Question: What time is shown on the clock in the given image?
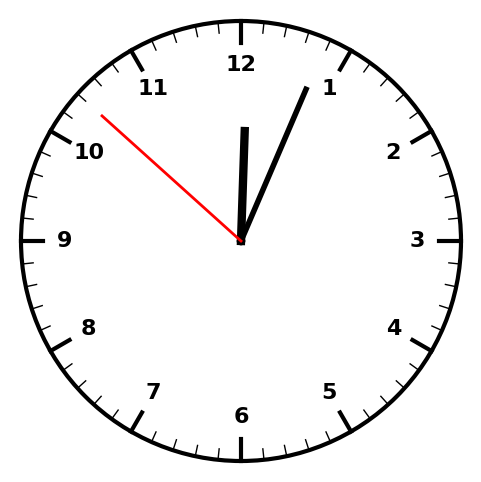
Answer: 12:03:52